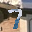
Label: 7